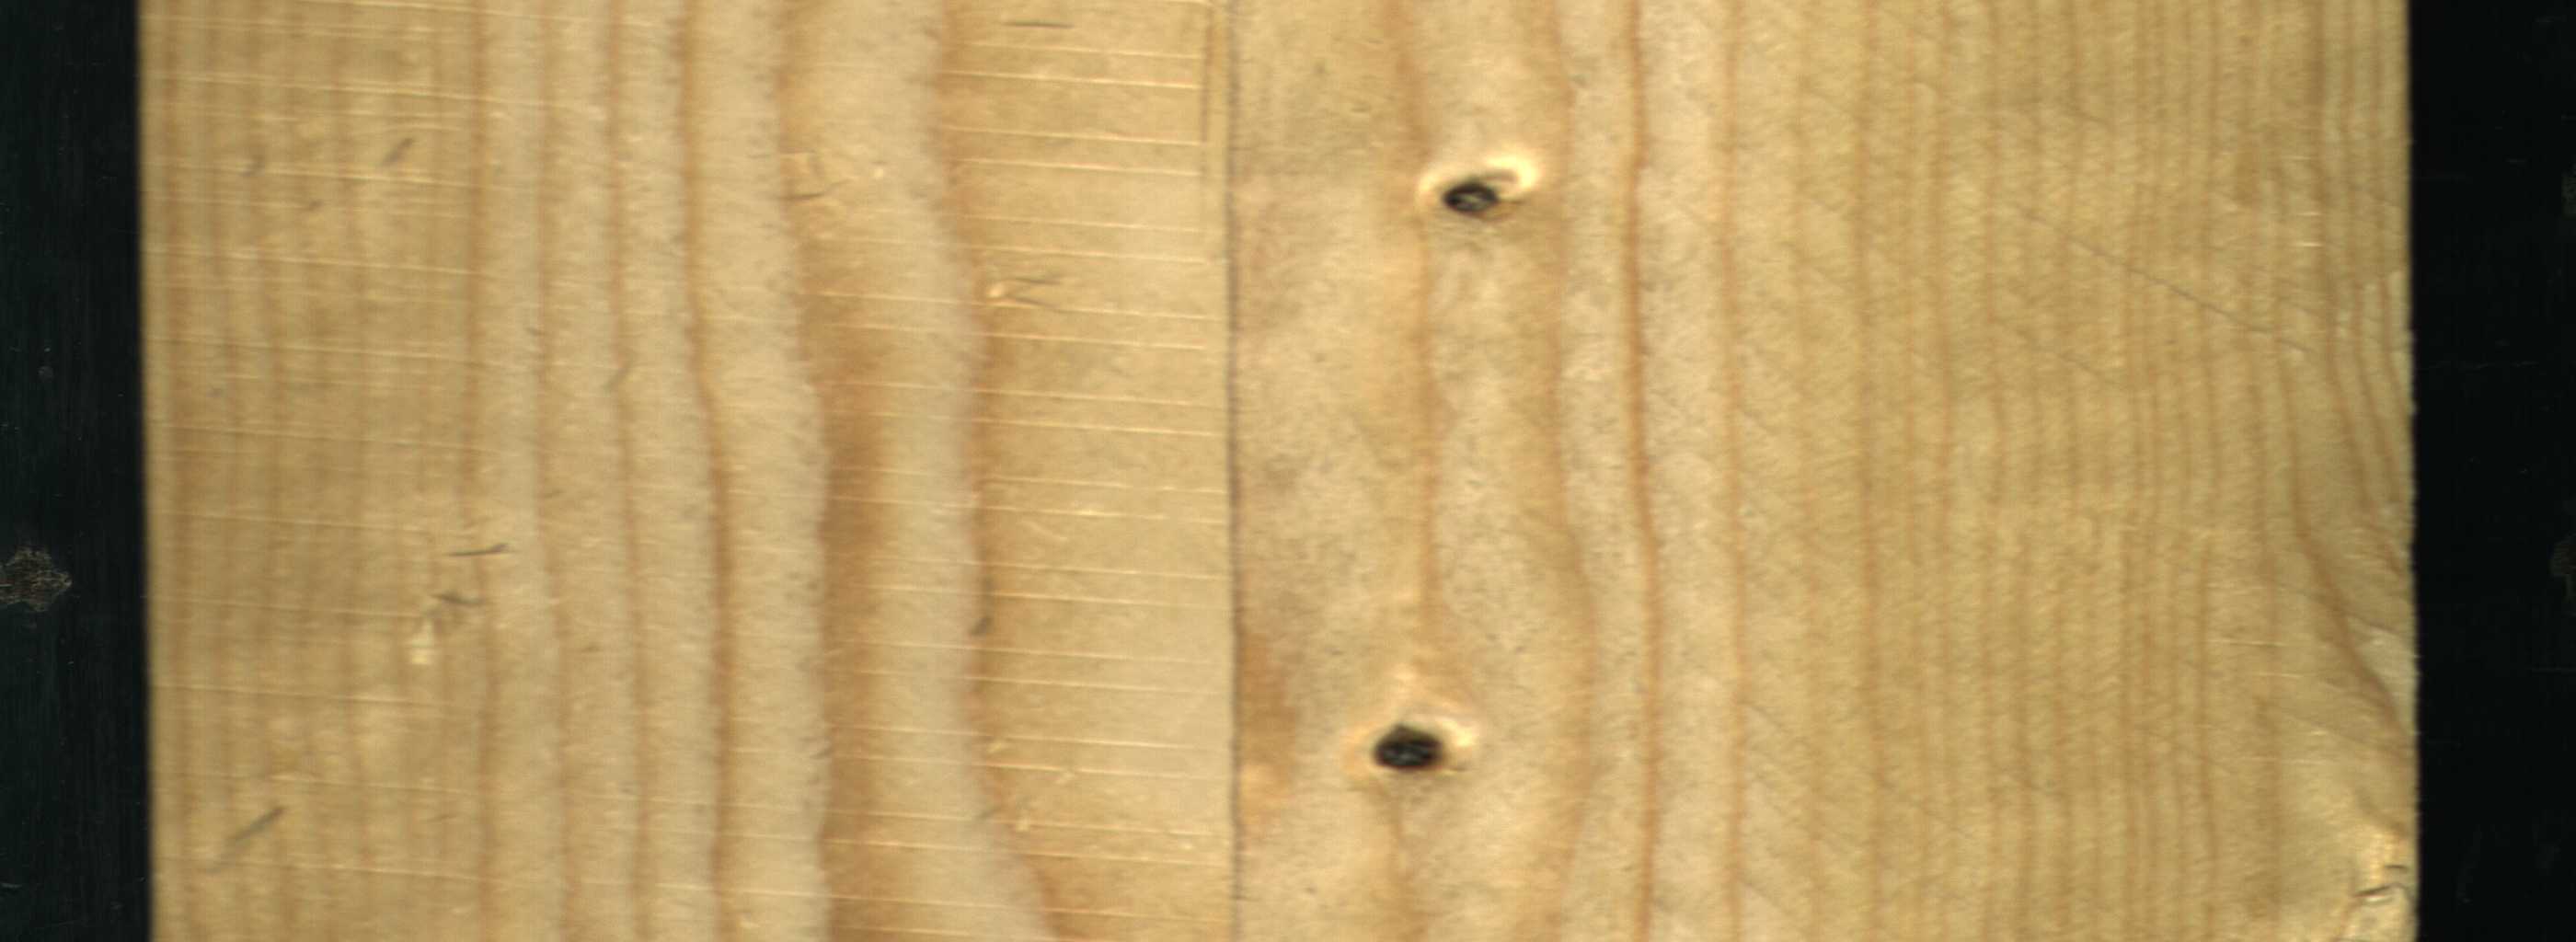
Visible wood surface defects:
Dead_Knot
Dead_Knot